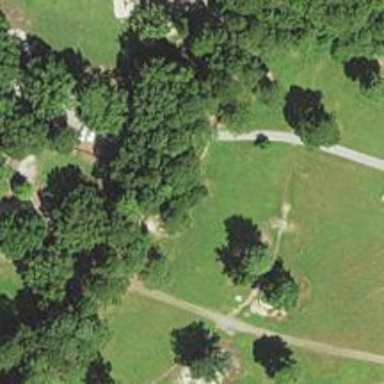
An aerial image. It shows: Disc golf hole.